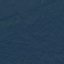
Label: Forest